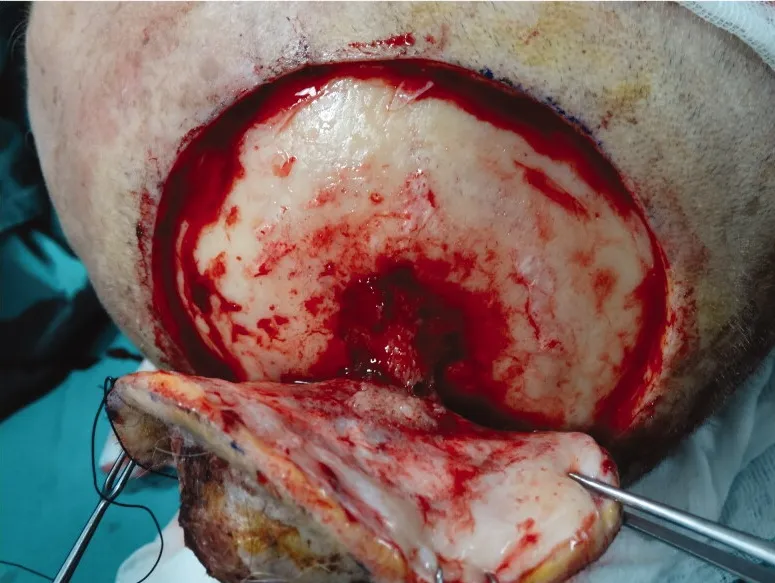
Gross invasion extending to the cranium in the tumor center.
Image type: medical_photograph (other_medical_photograph)